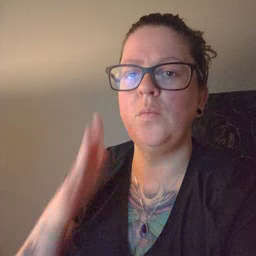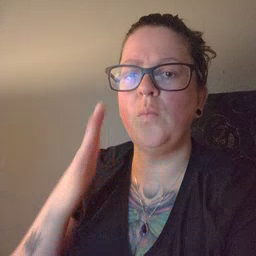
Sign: why